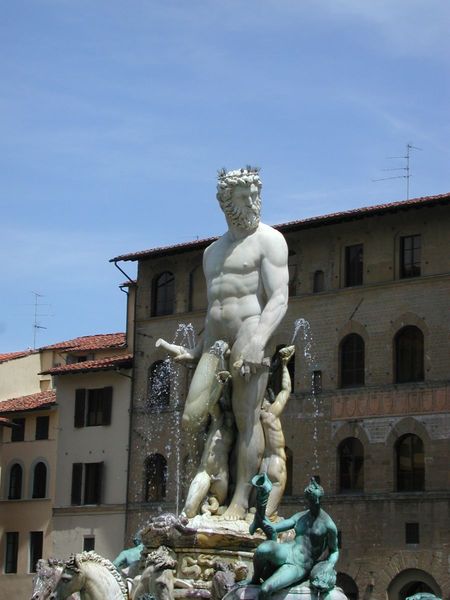
Titel: Neptunbrunnen
Künstler: Bartolomeo Ammannati
Institution: Florenz, Piazza della Signoria
Schlagwörter: akt, himmel, kopf, mann, nackt, wasser, weiß, menschen, stadt, ausschnitt, frau, marmor, männer, gebäude, haus, bart, barock, sockel, stein, figur, krone, renaissance, brunnen, pferd, pferde, skulptur, springbrunnen, statue, schwanz, italien, jungen, sonnenlicht, platz, detail, muskeln, bronze, foto, fotografie, photographie, penis, kupfer, nixe, kranz, photo, nymphe, fontäne, muscheln, herkules, wasserspeier, patina, hus, neptun, brunnenfigur, poseidon, triton, myrtenkranz, egebäude, bootrom